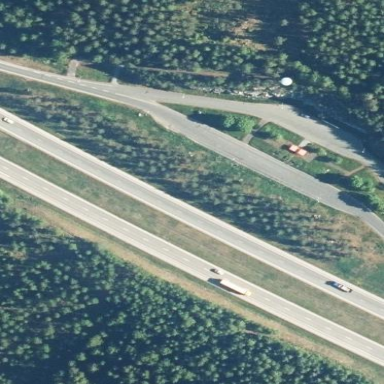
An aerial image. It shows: Rest area along the road.